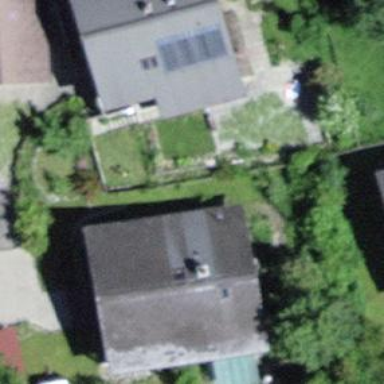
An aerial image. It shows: Residential building.